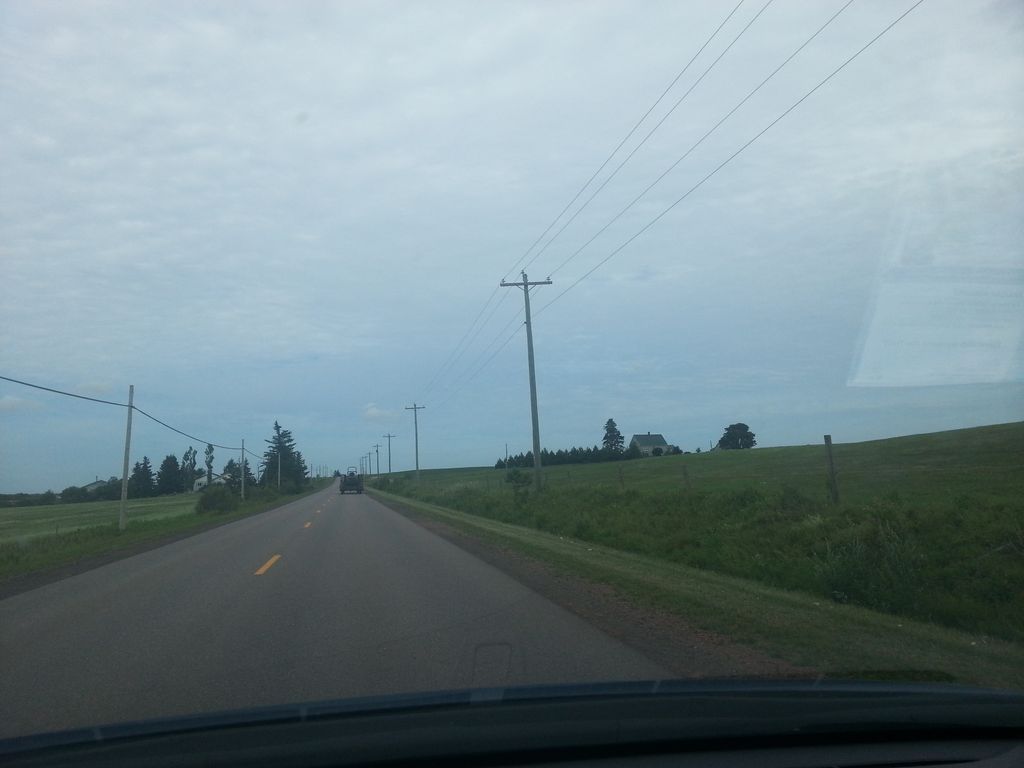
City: charlottetown